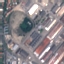
Land use / land cover: Industrial